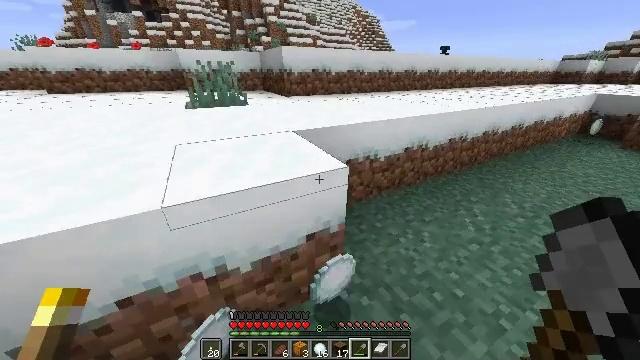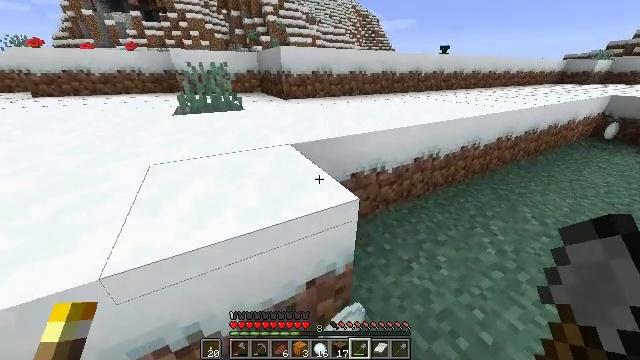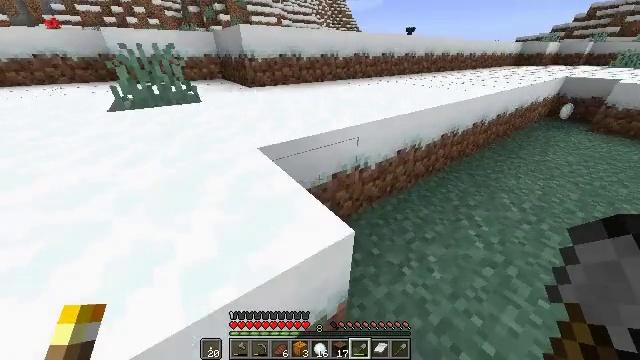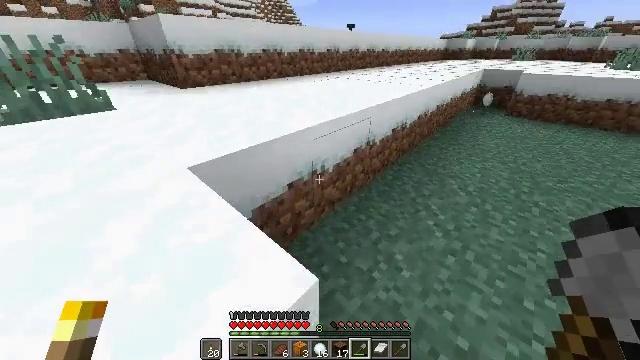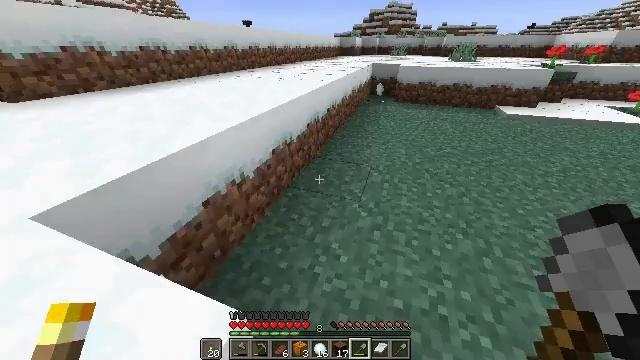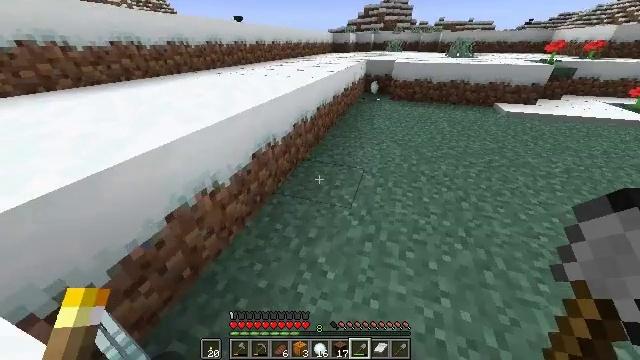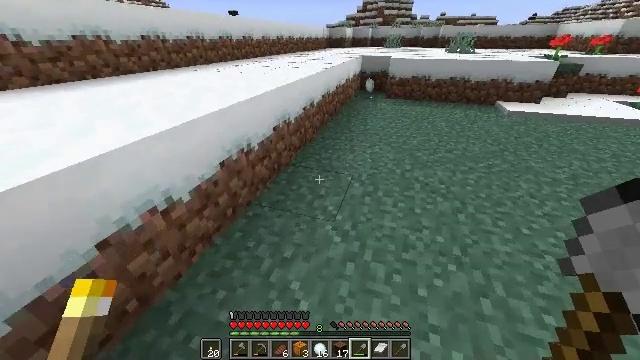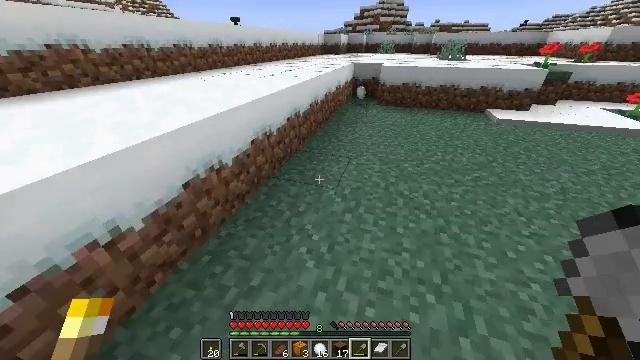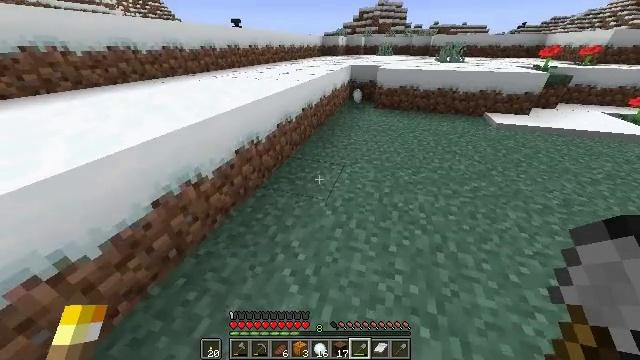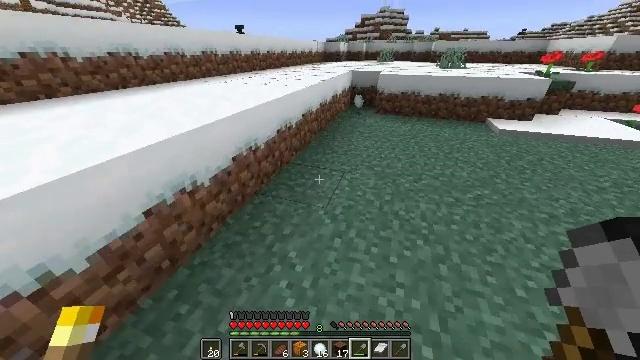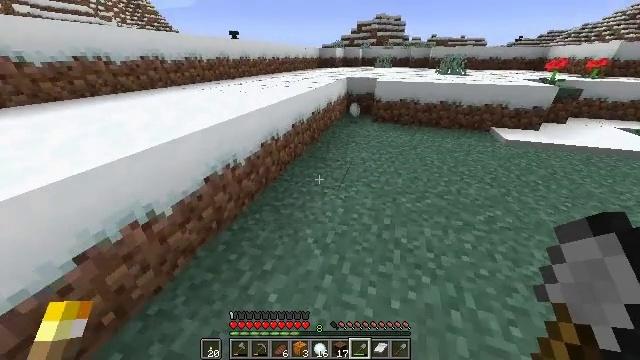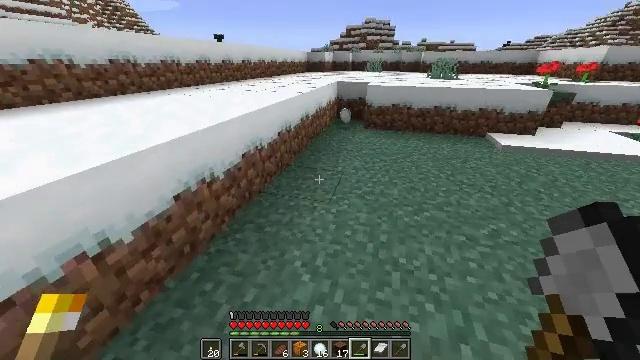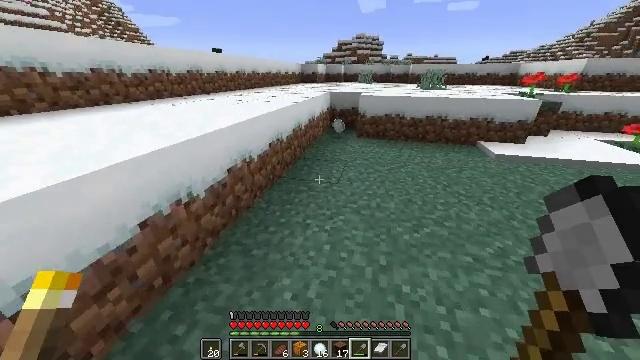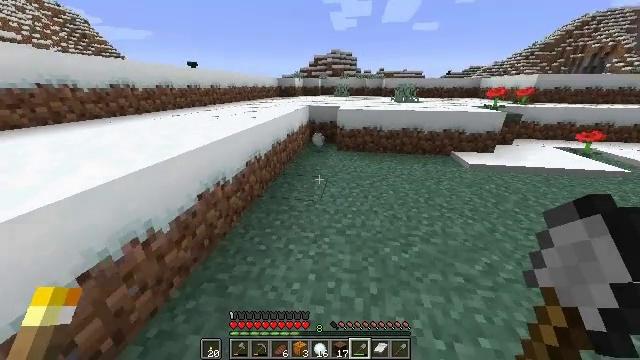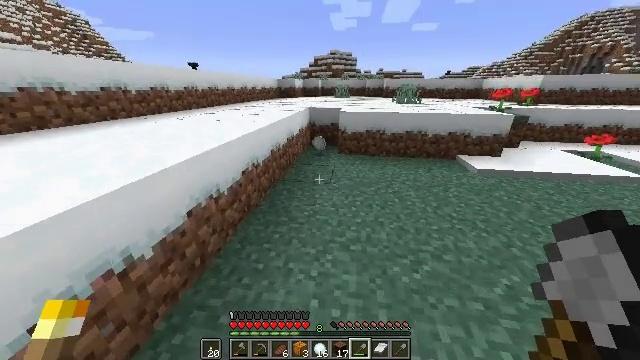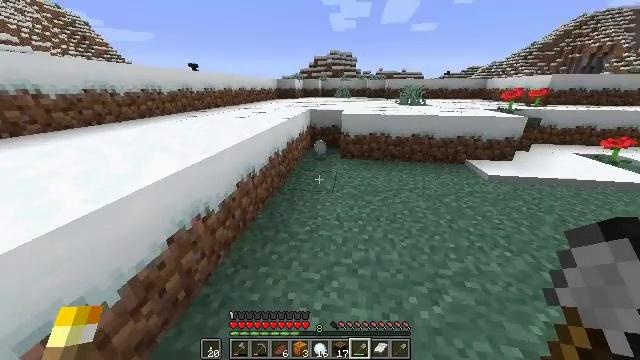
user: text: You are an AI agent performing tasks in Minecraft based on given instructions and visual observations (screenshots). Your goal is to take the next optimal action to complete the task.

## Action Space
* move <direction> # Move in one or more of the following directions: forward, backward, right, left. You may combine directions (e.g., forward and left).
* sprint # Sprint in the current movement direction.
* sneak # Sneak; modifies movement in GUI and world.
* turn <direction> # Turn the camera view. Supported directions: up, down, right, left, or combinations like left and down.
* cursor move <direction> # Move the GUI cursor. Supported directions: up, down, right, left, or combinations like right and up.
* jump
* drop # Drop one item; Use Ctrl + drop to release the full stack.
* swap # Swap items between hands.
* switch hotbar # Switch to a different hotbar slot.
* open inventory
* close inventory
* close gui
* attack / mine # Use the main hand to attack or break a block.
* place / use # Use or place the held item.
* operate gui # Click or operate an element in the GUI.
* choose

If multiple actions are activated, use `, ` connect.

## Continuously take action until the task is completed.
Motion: motion action
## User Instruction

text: Dig up the snow layers.
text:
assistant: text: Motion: move forward, sprint
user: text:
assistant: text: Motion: move forward, sprint, turn right and down
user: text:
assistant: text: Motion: move forward, sprint, turn right
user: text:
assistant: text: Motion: move forward and move right, sprint, turn right
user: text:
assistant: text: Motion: move forward and move right, sprint, turn right
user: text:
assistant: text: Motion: move forward and move right, sprint
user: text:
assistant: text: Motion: move forward and move right, sprint
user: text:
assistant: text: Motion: move forward, sprint
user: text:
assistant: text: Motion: move forward, sprint, turn up
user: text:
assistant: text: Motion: move forward, sprint, turn up
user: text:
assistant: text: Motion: move forward, sprint, turn right and up
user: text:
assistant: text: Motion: move forward, sprint, turn right and up
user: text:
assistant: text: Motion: move forward, sprint, turn right and up
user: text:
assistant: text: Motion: move forward, sprint
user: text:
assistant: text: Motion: move forward, sprint
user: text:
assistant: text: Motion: move forward, sprint, turn left and down
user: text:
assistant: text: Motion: move forward, sprint, turn left and down
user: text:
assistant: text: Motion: move forward, sprint
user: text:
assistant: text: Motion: move forward, sprint, turn right
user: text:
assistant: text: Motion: move forward, sprint, turn right
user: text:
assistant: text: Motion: move forward, sprint
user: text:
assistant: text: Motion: move forward, sprint
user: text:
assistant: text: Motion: move forward, sprint
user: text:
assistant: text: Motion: move forward, sprint
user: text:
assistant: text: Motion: move forward, sprint
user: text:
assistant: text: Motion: move forward, sprint
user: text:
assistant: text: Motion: move forward, sprint, turn down
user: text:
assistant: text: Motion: move forward, sprint, turn left and down
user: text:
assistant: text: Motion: move forward, sprint, turn left and down
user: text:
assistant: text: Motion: move forward, sprint, turn down